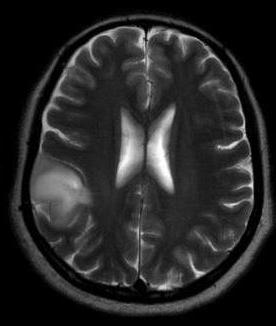
Label: notumor